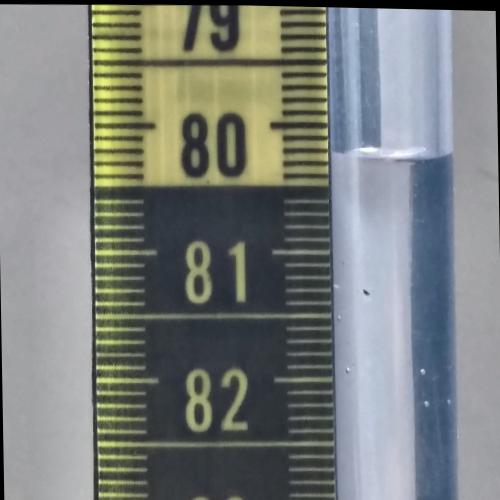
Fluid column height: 80.2 cm